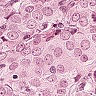
Metastatic tissue present: yes